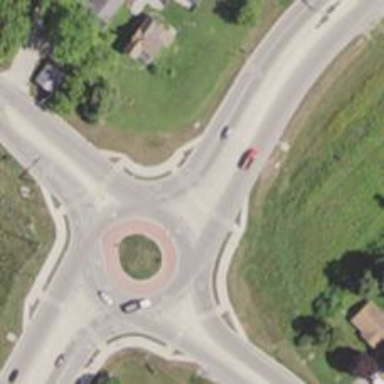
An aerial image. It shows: Path on traffic island.